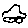
Label: car